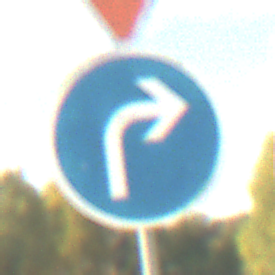
Verkehrszeichen: VorgeschriebeneFahrtrichtungRechts
Zusatzzeichen oben: VorfahrtGewaehren
Umgebung: Outdoor, RoadRail
Tageszeit: MorningAfternoon
Wetter: PartlyCloudy
Licht: Natural
Jahreszeit: NotSpecified
Kontrast: HighContrast